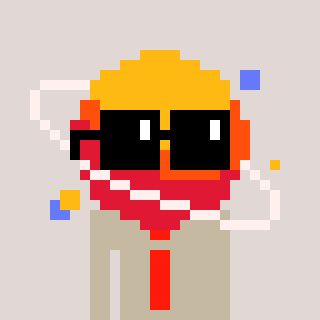
a pixel art character with square black sunglasses, a saturn-shaped head and a bege-colored body on a warm background